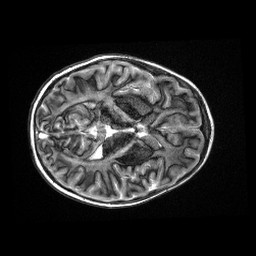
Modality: MP2RAGE
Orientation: axial
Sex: male
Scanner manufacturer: siemens
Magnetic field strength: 3 T
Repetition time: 5 s
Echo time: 0.00368 s